Interaction volume radius: 10 \u00c5
Interaction volume height: 30 \u00c5
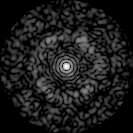
Disorder parameter: 0.7924